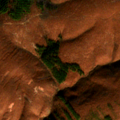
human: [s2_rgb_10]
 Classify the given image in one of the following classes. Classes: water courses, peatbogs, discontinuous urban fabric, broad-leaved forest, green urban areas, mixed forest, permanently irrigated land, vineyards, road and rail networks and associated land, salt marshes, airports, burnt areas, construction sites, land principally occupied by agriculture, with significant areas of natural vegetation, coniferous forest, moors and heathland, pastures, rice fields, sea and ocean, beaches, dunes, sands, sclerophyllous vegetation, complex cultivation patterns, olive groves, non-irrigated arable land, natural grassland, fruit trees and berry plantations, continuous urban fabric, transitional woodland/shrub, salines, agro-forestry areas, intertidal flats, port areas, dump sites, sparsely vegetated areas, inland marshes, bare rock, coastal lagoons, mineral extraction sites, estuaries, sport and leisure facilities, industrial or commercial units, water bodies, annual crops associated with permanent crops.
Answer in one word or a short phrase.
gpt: broad-leaved forest, mixed forest